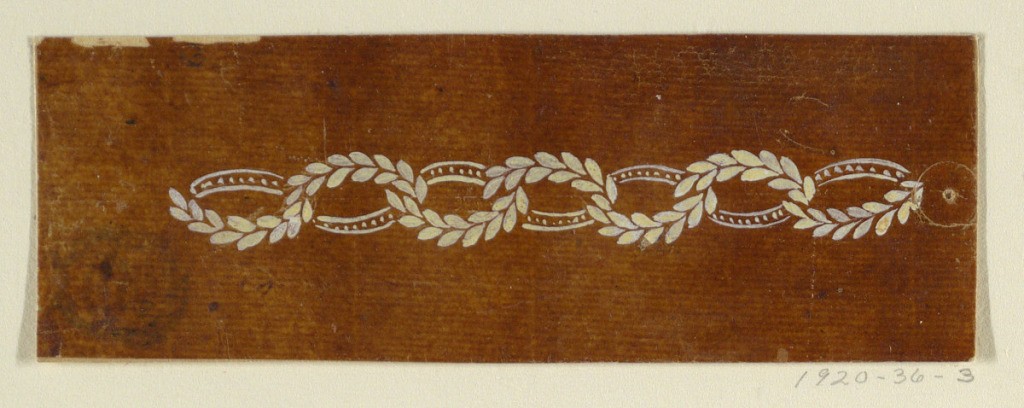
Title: Design for an Embroidered or Woven Border of the "Fabrique de St. Ruf"
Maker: Fabrique de Saint Ruf, Lyon, France
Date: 1800–1825
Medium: Brush and white gouache on glazed tracing paper
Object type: Drawing
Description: A chain of perspectively shown rings of which leaf boughs form the outside; the insides show dots between lines. Seven rings are shown.